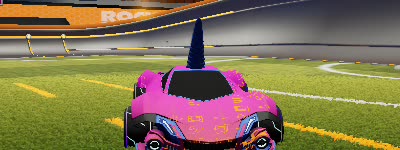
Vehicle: werewolf